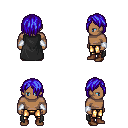
a pixel art fantasy rpg character, male body template, human, dark skin, black cape, gold greaves, blue bangs hairstyle, white cloth bracers, brown shoes, four views (front, back, left, right), 2x2 character sprite sheet, small pixel art, hard edges, no anti-aliasing